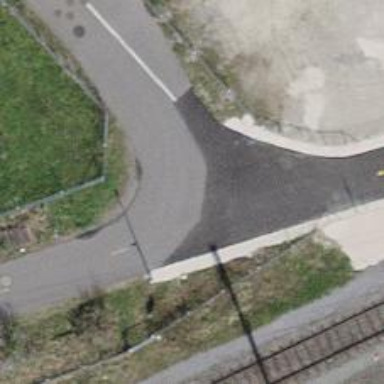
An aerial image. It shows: Designated cycleway for cyclists.